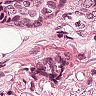
Metastatic tissue present: yes